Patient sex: M
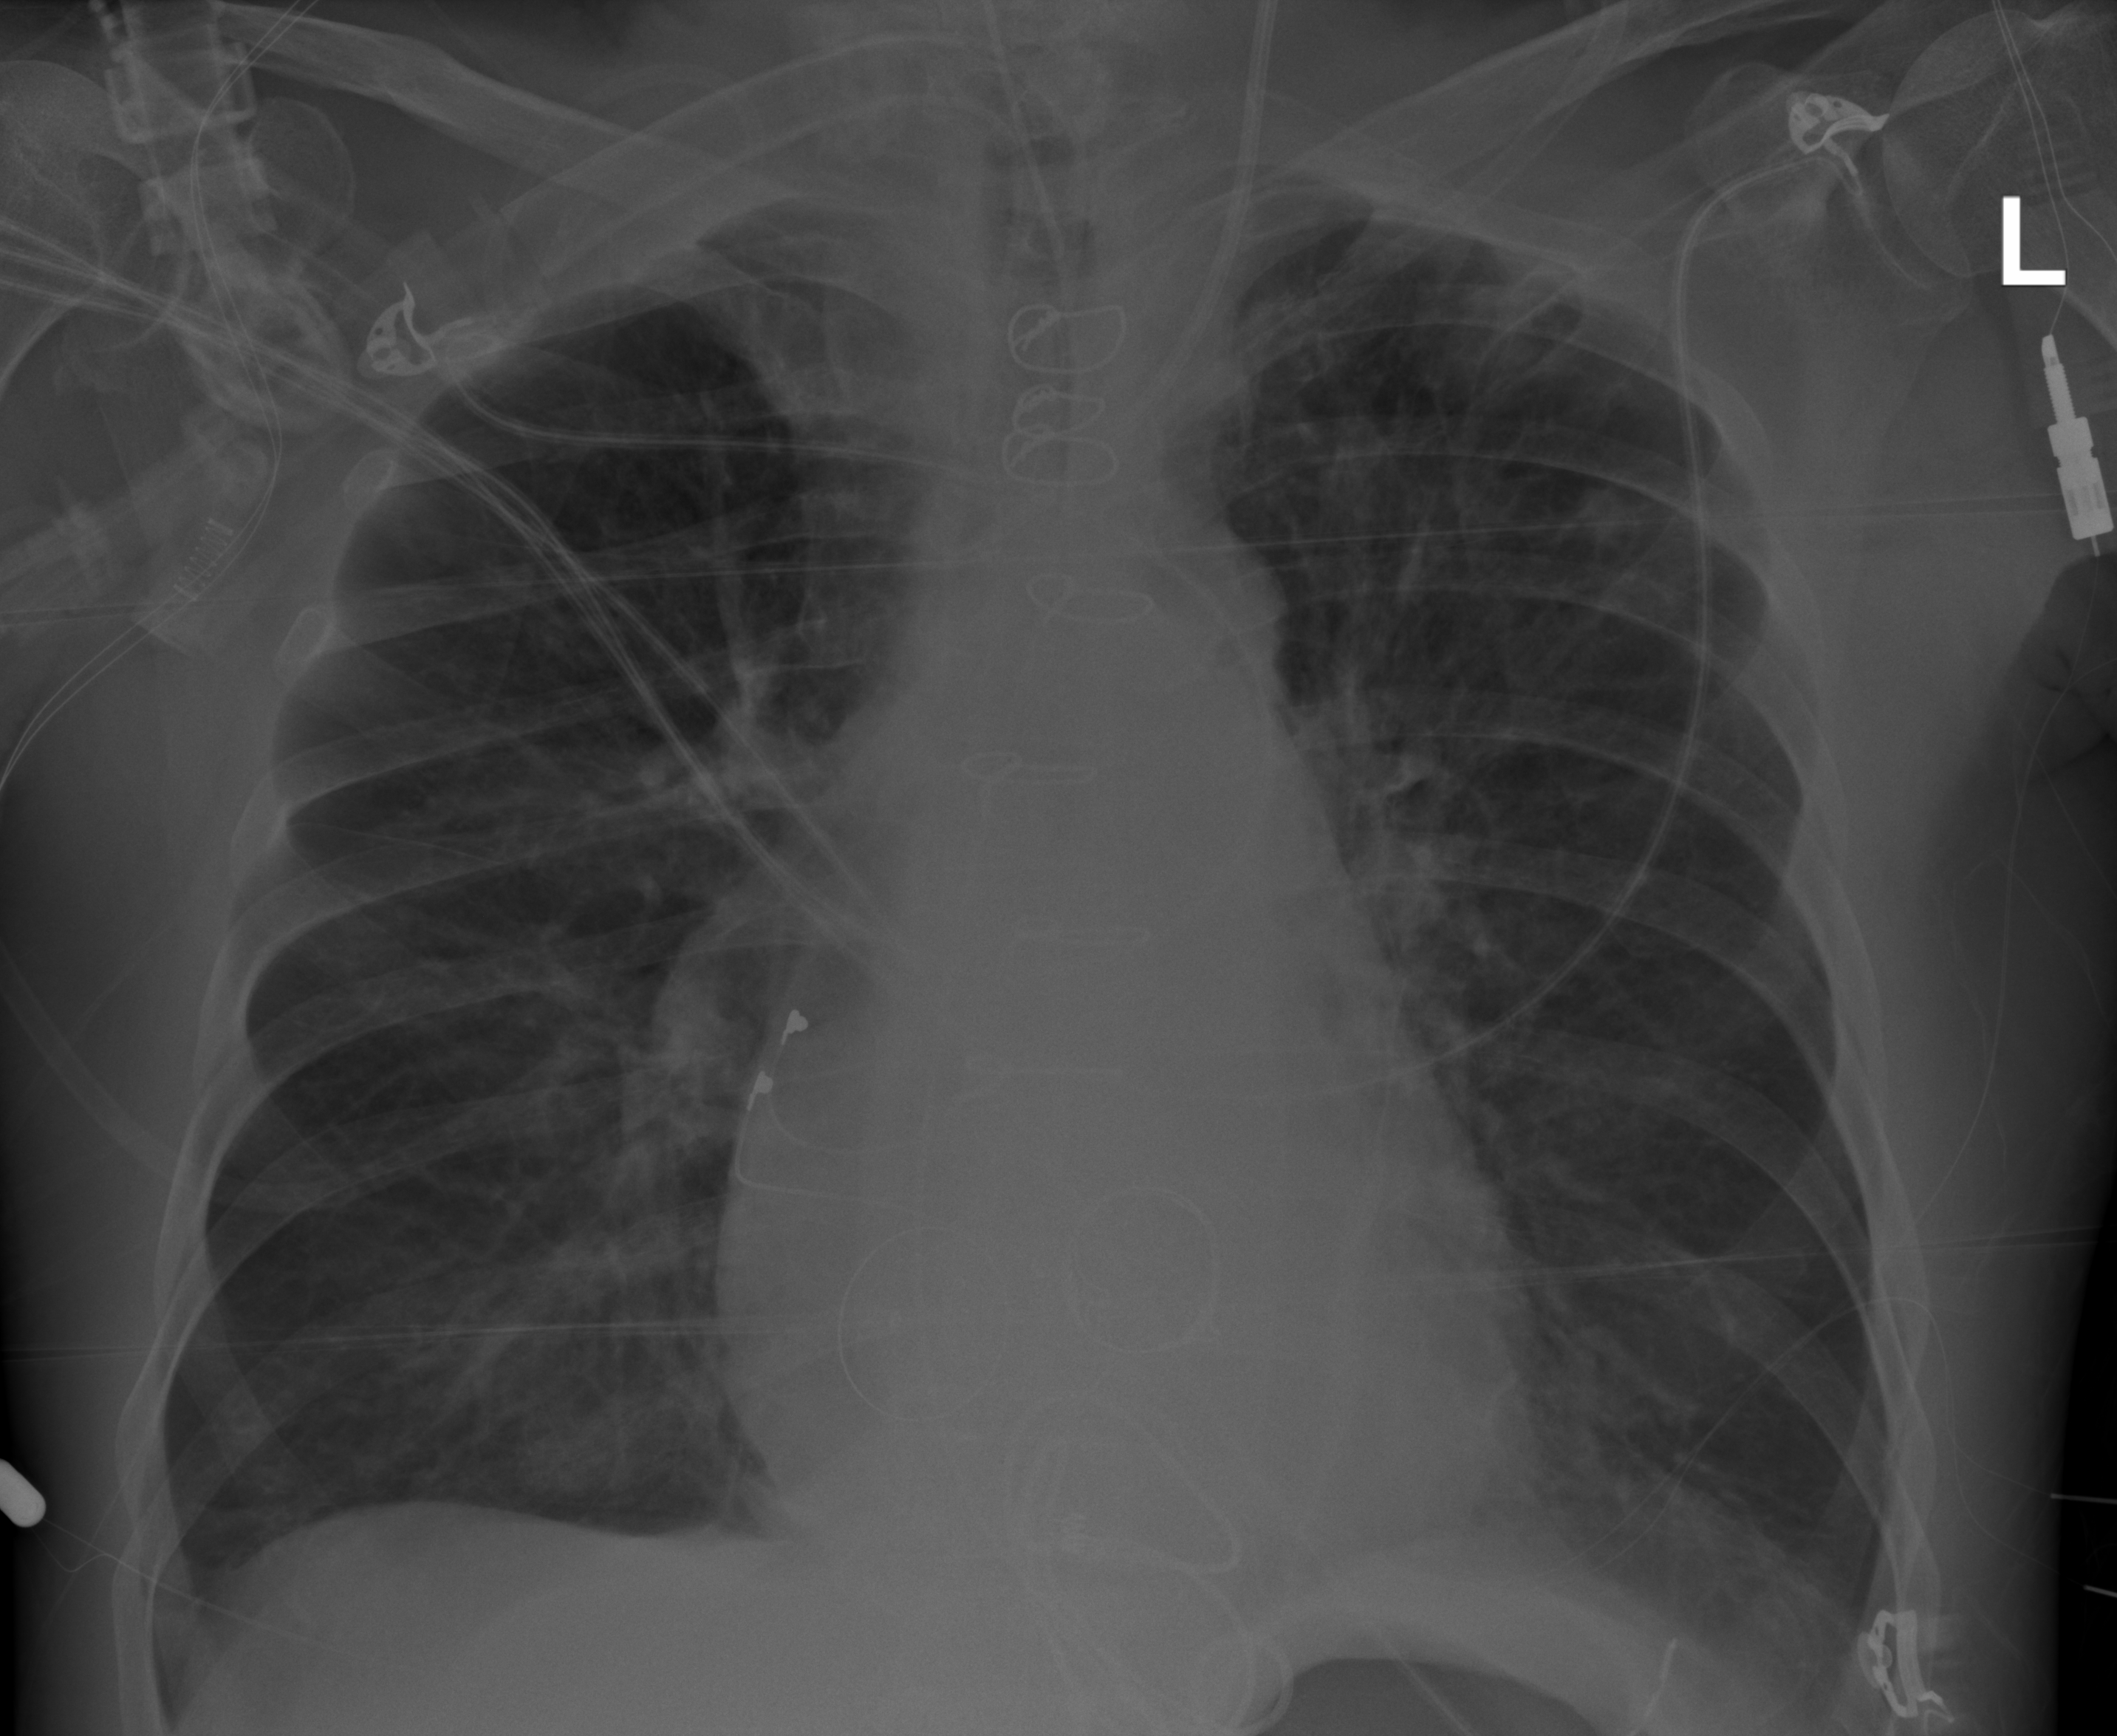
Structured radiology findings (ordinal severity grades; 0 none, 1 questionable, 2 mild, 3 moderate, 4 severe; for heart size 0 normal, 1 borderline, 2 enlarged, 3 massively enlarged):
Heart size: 0
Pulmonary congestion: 0
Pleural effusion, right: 0
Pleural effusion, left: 2
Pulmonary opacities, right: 1
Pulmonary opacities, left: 2
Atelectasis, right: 2
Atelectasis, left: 2